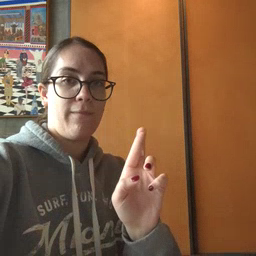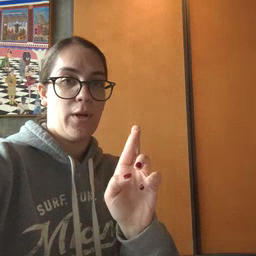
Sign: refrigerator